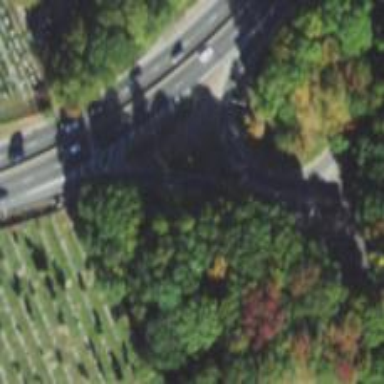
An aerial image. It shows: Asphalt motorway link.